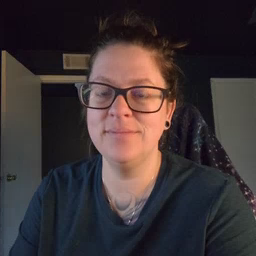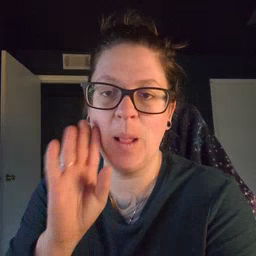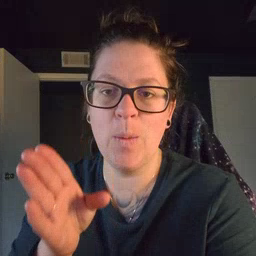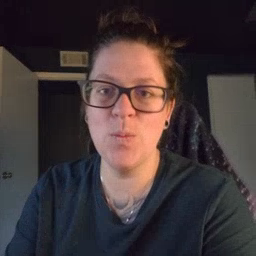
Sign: hello